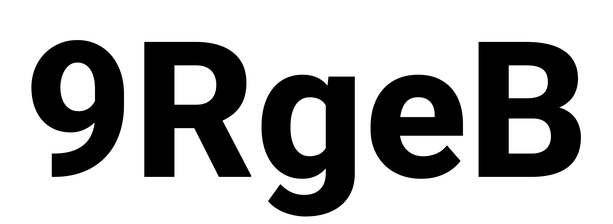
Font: Roboto_ExtraBold